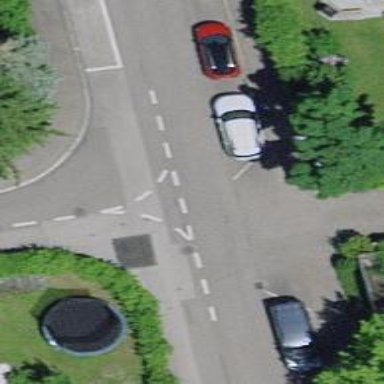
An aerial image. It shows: Residential road.